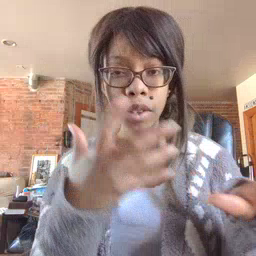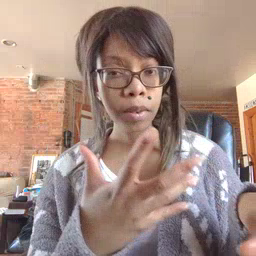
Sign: fast